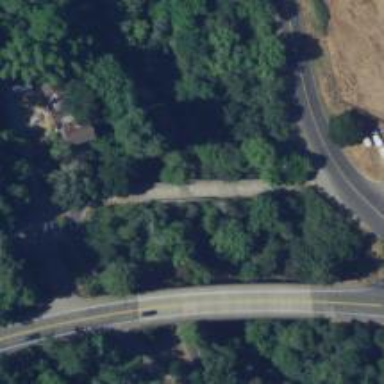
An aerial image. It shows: Path leading to bridge.